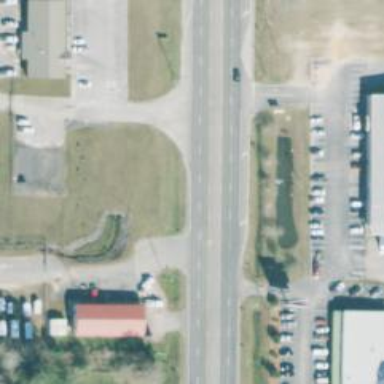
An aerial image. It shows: Asphalt trunk highway.